Field crop: tomato
Growth stage: 1
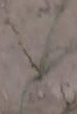
Species: cyperus